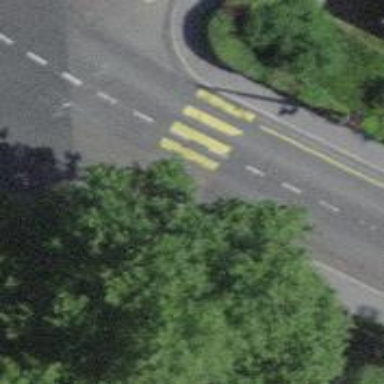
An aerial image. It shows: Kerb barrier.